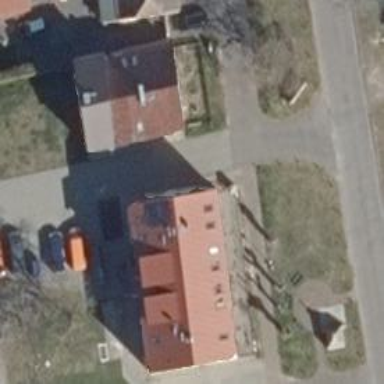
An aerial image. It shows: Part of building.